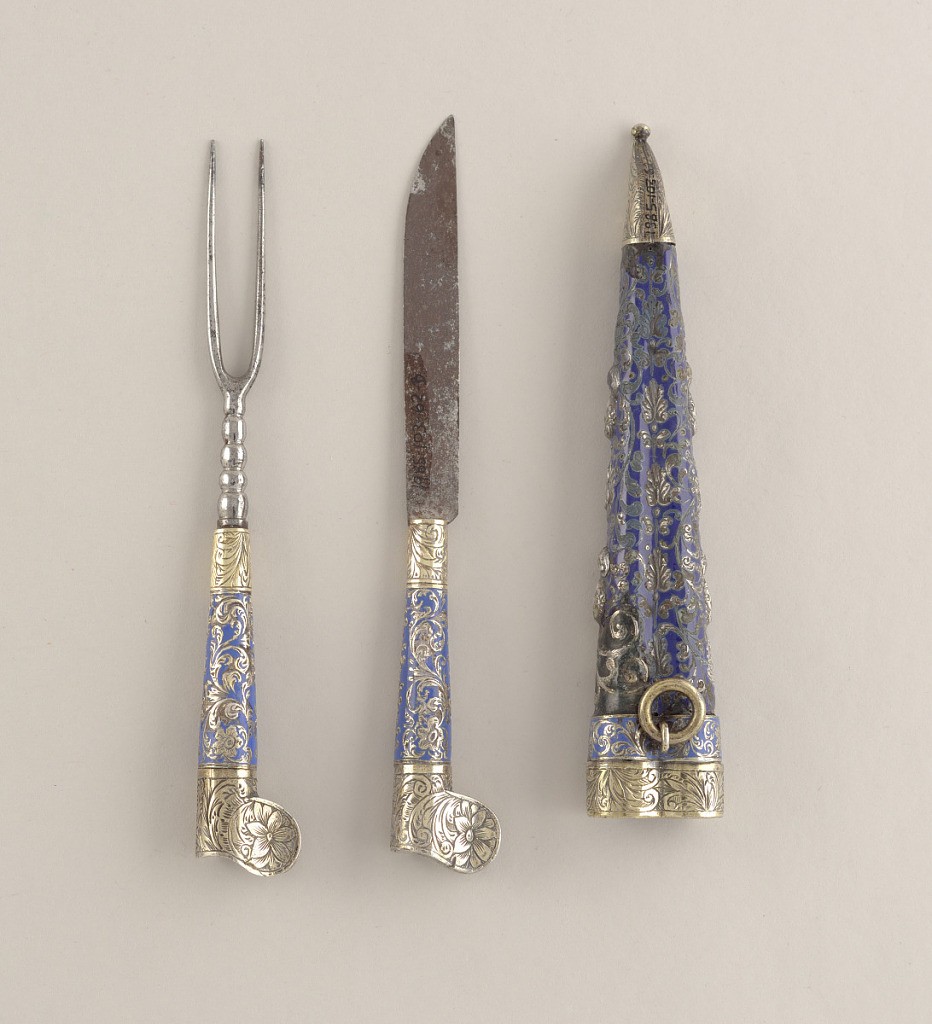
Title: Fork
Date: ca. 1650
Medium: silver, enamel
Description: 1985-103-62-a: Tapered sheath, blue enamel surrounding silver flo...;     1985-103-62-b: Small blade straight-sided, the upper edge taperin...;     1985-103-62-c: Two-tined fork, curved shoulders, long neck with b...